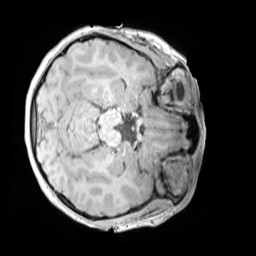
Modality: MP2RAGE
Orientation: axial
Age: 9
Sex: female
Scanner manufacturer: siemens
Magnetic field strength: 3 T
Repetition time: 4 s
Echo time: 0.00303 s